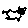
Label: cat